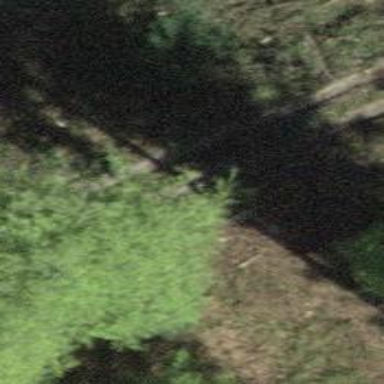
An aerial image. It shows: Grass track with grade5 track type.